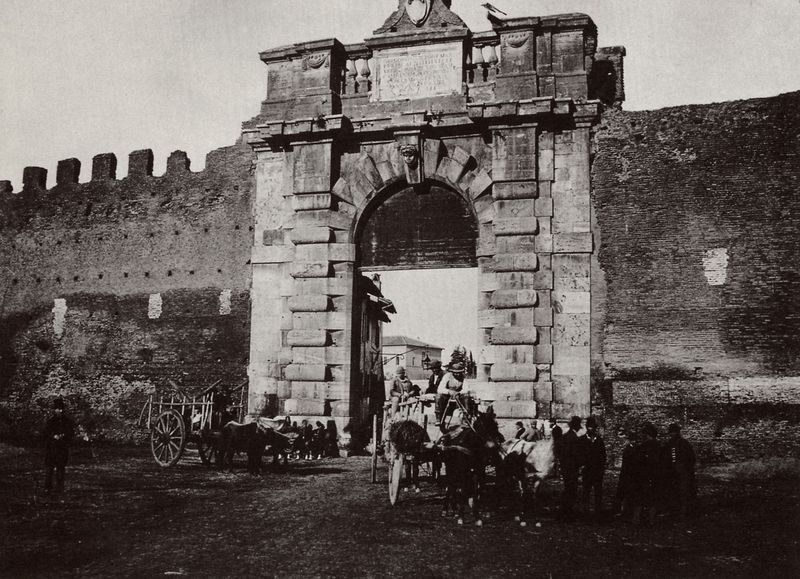
Titel: Die Porta S. Giovanni
Künstler: Altobelli
Standort: Kopenhagen
Institution: Bibliothek der Kunstakademie
Schlagwörter: gruppe, himmel, kopf, mann, schatten, weiß, frauen, menschen, stadt, fenster, frau, grau, hut, hüte, licht, männer, schwarz, gebäude, gras, haus, schloss, tier, tiere, weg, wiese, leute, zylinder, alt, anzug, wand, mensch, stein, steine, erde, häuser, brücke, brüstung, boden, bauern, esel, karren, pferd, pferde, reiter, räder, zügel, schrift, bogen, ort, dorf, mauer, massiv, kutsche, kutschen, speichen, rad, wagen, wagenrad, wehr, inschrift, durchgang, hoch, tor, zinnen, befestigung, foto, fotografie, photographie, melone, eingang, fugen, schild, arkade, ruine, burg, torbogen, festung, schwarzweiss, loch, kutscher, löcher, photo, portal, rustika, wappen, stadttor, gesims, mauern, stadtmauer, schwaru, einfahrt, steintor, hörner, lasttier, wnad, ochse, ochsen, quatsch, heuwagen, gebälk, zinne, triumphbogen, leiterwagen, pferdewagen, schlußstein, cortona, holzwagen, pferdekarren, reiterwagen, rustika mauerwerk, stadtor, bugr, stastmauer